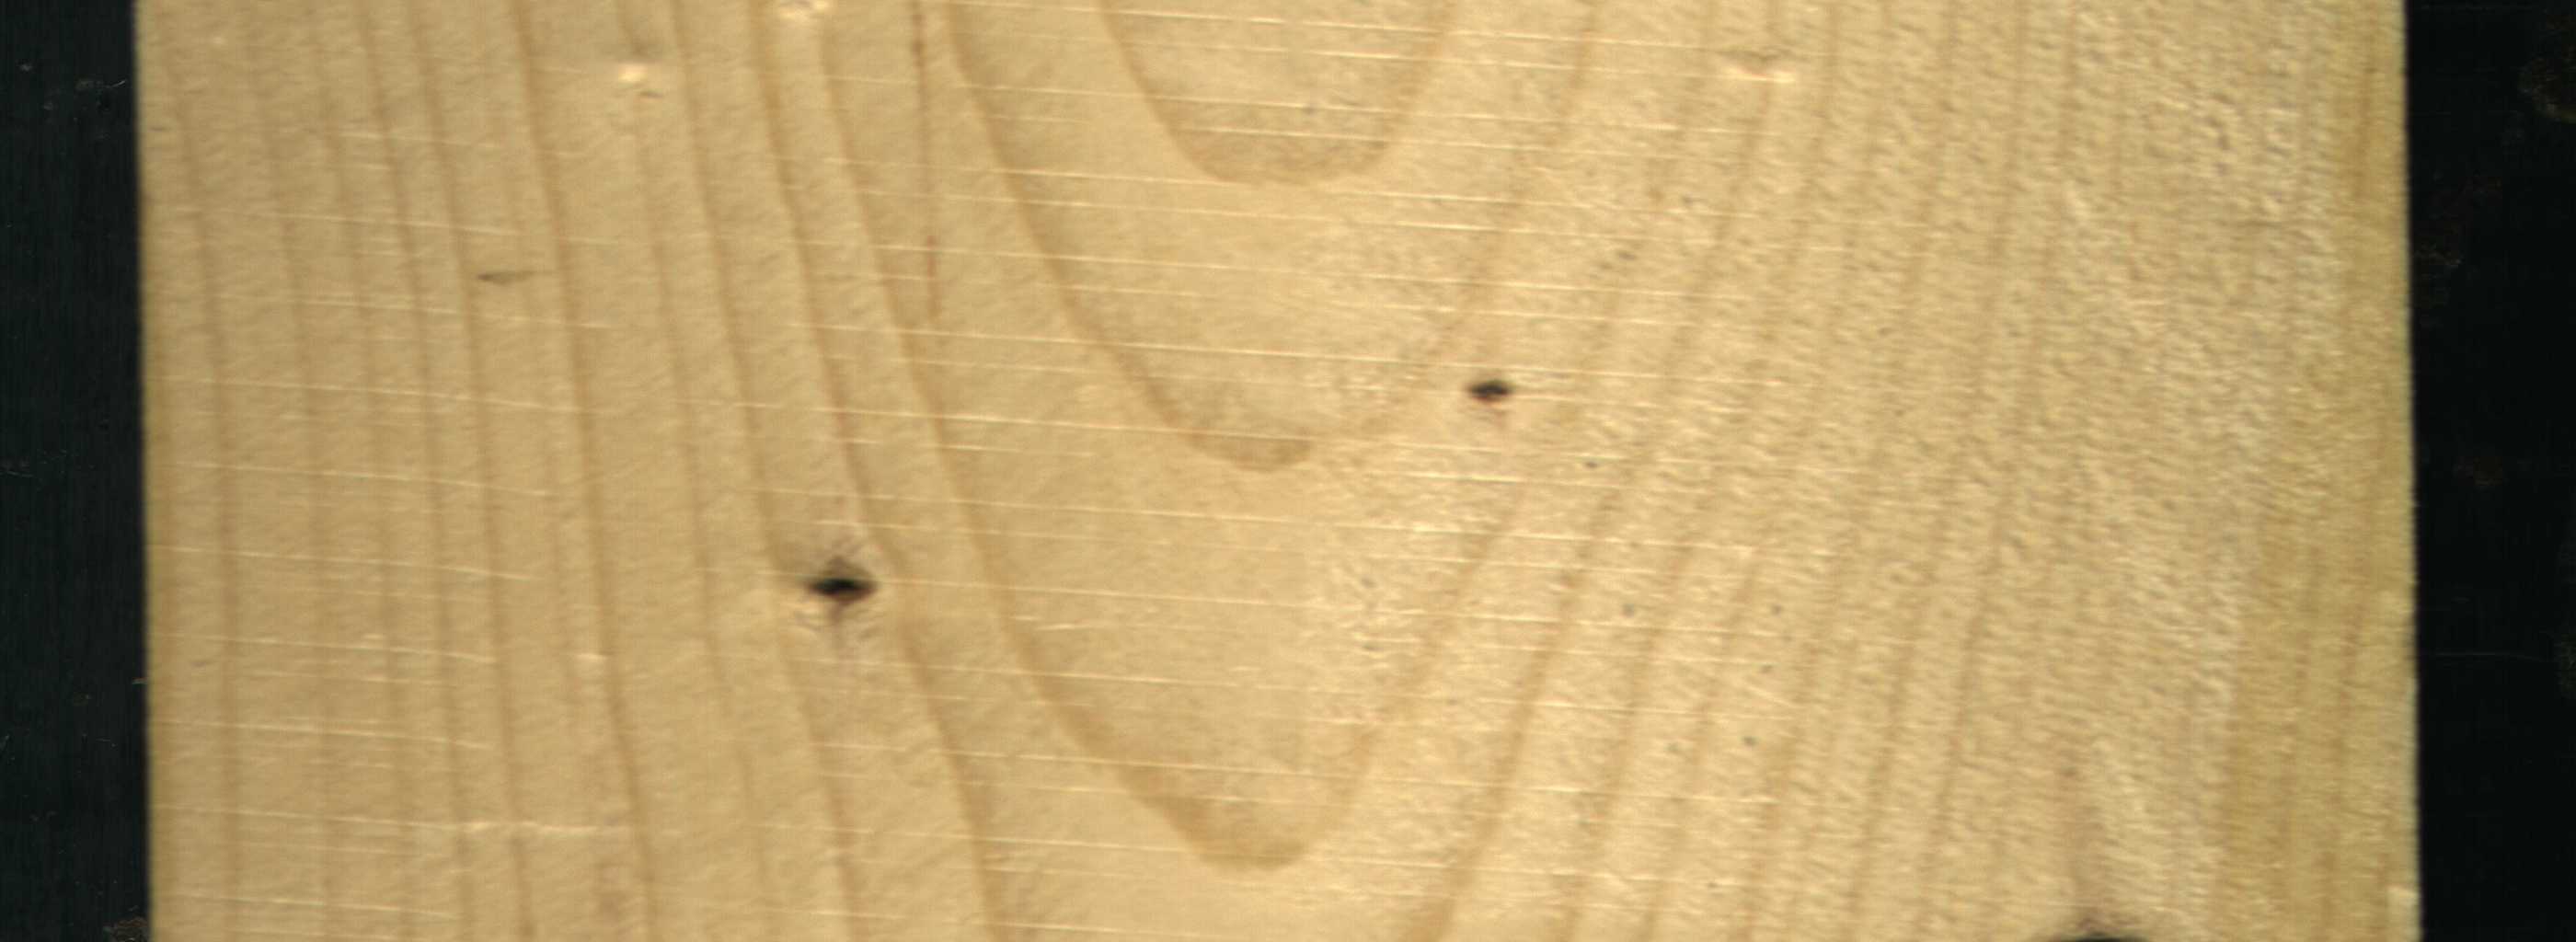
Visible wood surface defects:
Dead_Knot
Dead_Knot
Live_Knot